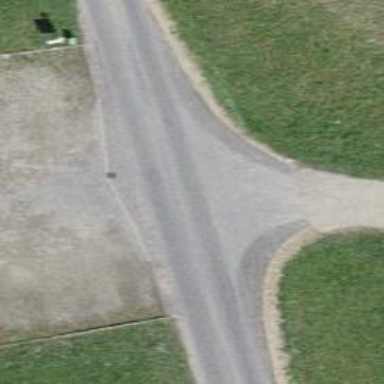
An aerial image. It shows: Tertiary road.